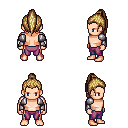
a pixel art fantasy rpg character, male body template, human, light skin, steel arm armor, magenta pants, blonde long topknot hairstyle, four views (front, back, left, right), 2x2 character sprite sheet, small pixel art, hard edges, no anti-aliasing